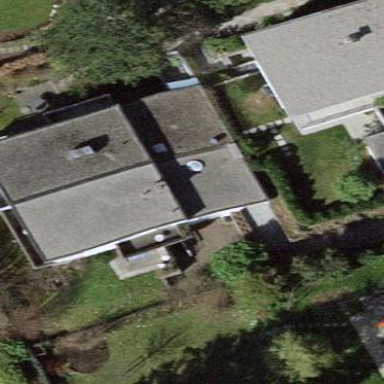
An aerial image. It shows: Building with gabled roof.